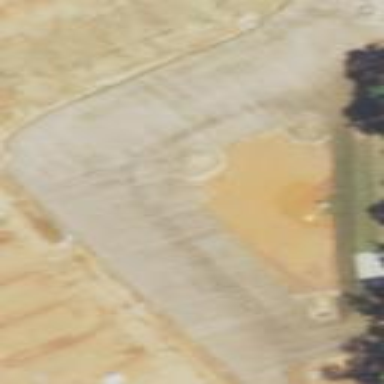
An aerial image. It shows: Detention basin with water.